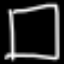
Label: square